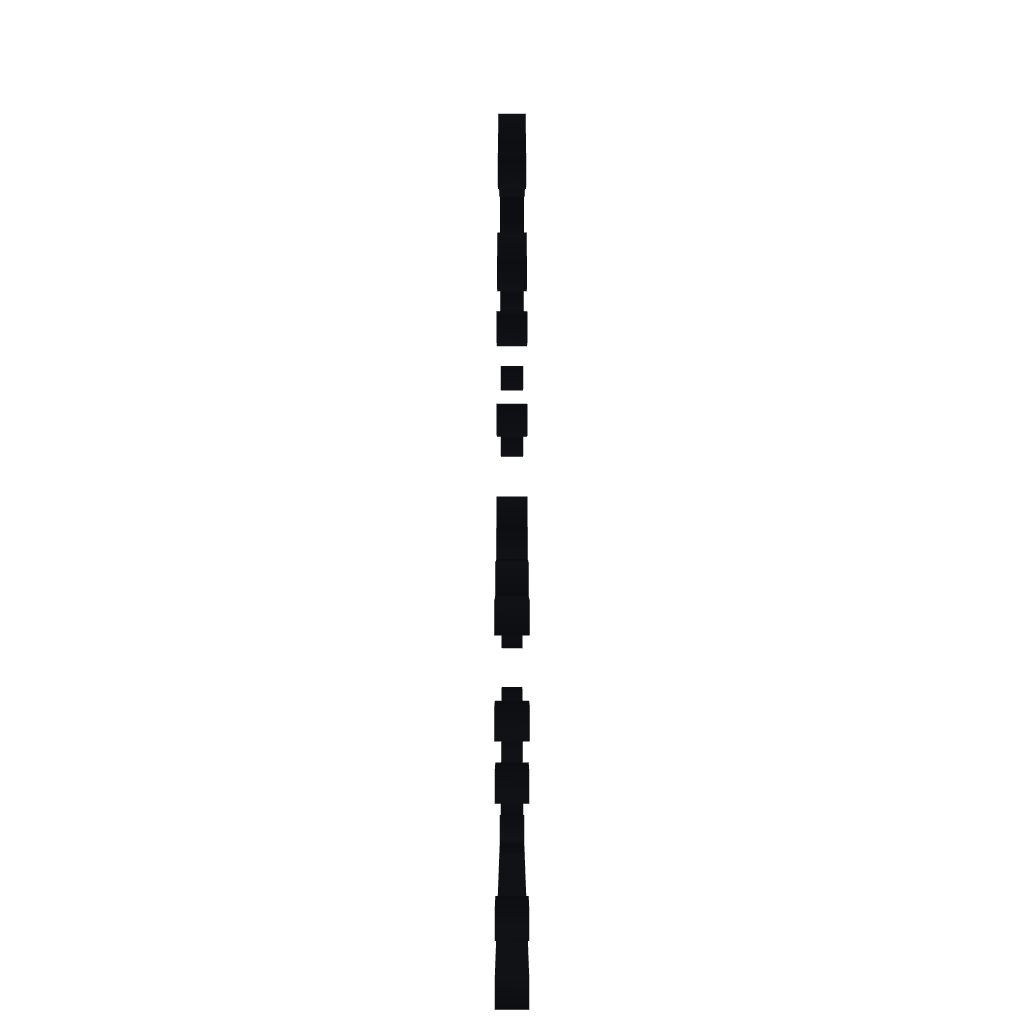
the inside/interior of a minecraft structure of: Yoshi 8-Bit Style [Looking at You with Egg]